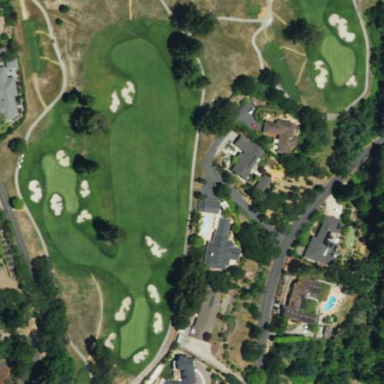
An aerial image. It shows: Area of rough grass used for golf.